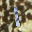
Label: 1